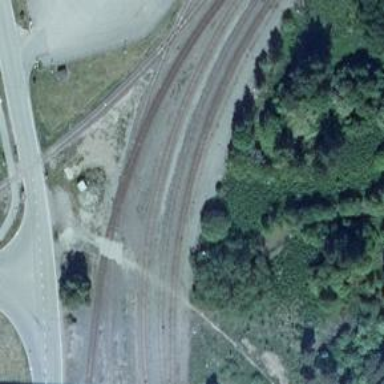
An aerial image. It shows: Disused railway spur service.